Interaction volume radius: 10 \u00c5
Interaction volume height: 20 \u00c5
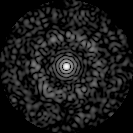
Disorder parameter: 0.8205